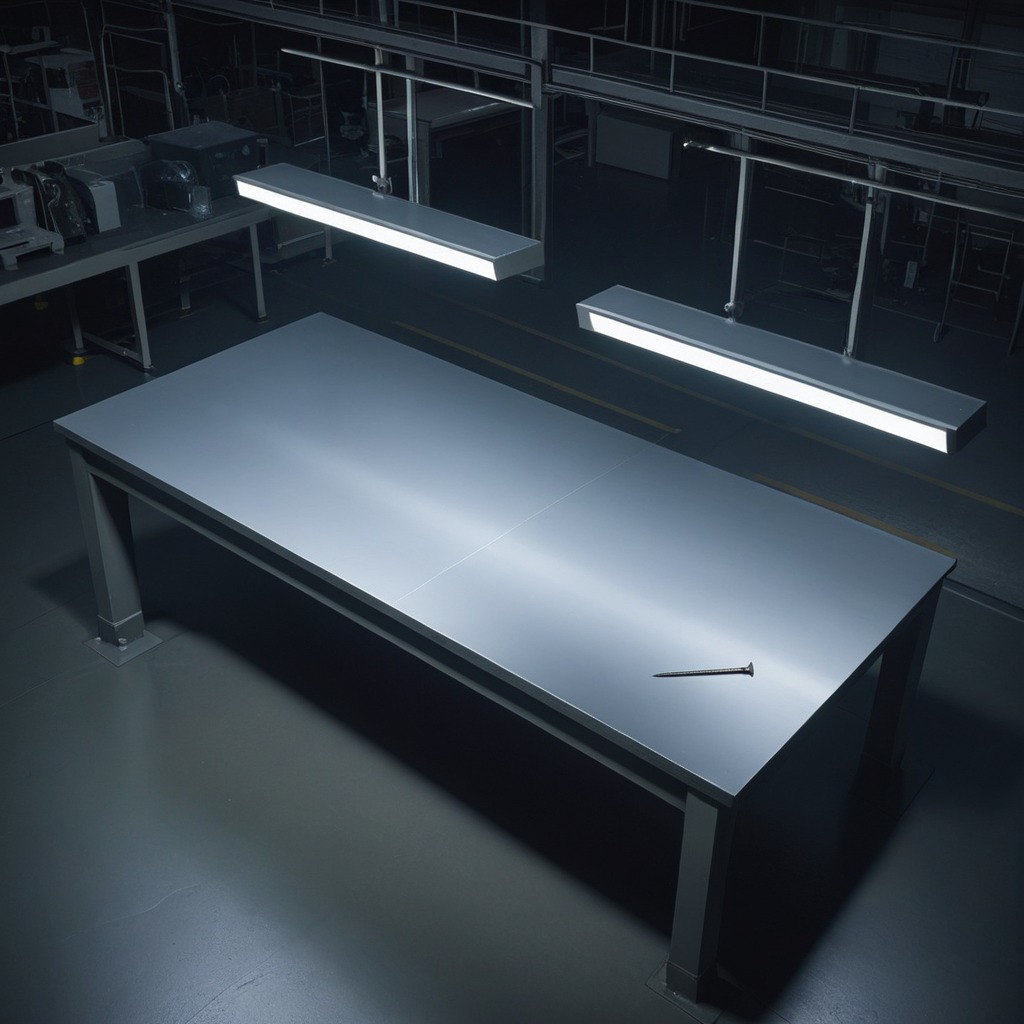
A nail is lying on the tabletop.